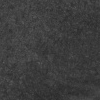
Atmospheric dust classification: not_dusty